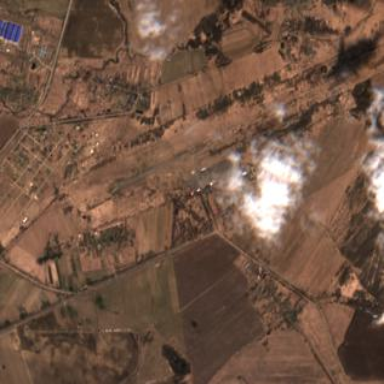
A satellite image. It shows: Military airfield classified as aerodrome.